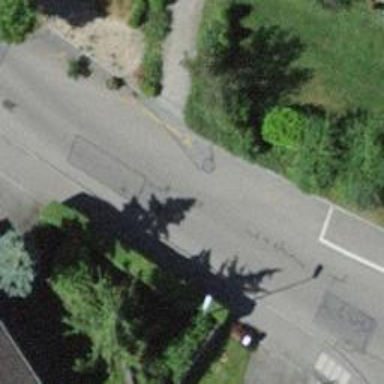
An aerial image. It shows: Kerb barrier.